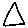
Label: triangle